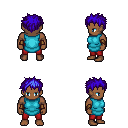
a pixel art fantasy rpg character, male body template, human, dark skin, teal tunic, red pants, blue bedhead hairstyle, cloth bracers, four views (front, back, left, right), 2x2 character sprite sheet, small pixel art, hard edges, no anti-aliasing